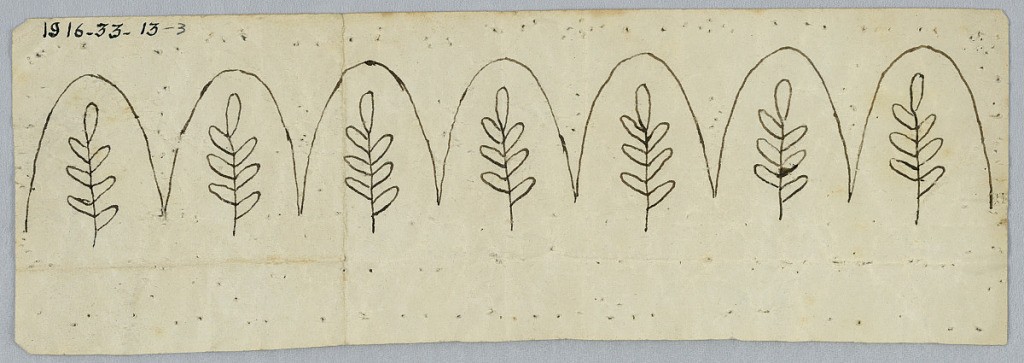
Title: Design for Embroidery Pattern
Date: before 1916
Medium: Brush and black ink on paper, pricked
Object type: Drawing
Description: Embroidery pattern